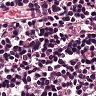
Metastatic tissue present: no